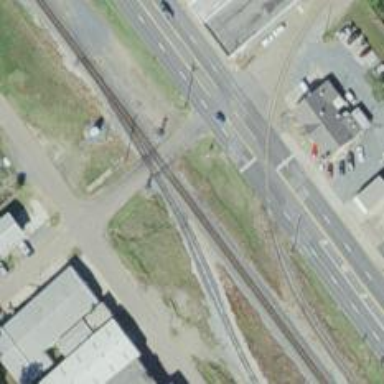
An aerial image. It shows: Railway siding with rails.